Question: '''
public static void main(String[] args) {
// TODO Auto-generated method stub
String[] arguments =
{ "http://services.odata.org/V4/Northwind/Northwind.svc/",
"src/com" };
Generator.main(arguments);
}
'''
Output:
'''
---------------------------
OData client code generator
---------------------------
step 1 - check parameters
step 2 - check the ouput directory
step 3 - get the metadata descriptor
Starting the internal HTTP client
Get the metadata for http://services.odata.org/V4/Northwind/Northwind.svc/ at http://services.odata.org/V4/Northwind/Northwind.svc/$metadata
Starting the internal HTTP client
step 4 - generate source code
Starting the internal HTTP client
Get the metadata for http://services.odata.org/V4/Northwind/Northwind.svc/ at http://services.odata.org/V4/Northwind/Northwind.svc/$metadata
Starting the internal HTTP client
Stopping the internal HTTP client
Stopping the internal HTTP client
Stopping the internal HTTP client
Stopping the internal HTTP client
Error executing FreeMarker template
FreeMarker template error:
get(importedJavaClasses) failed on instance of org.restlet.ext.odata.internal.edm.EntityType. See cause exception.
The failing instruction (FTL stack trace):
----------
==> #list type.importedJavaClasses?sort a... [in template "template" at line 29, column 1]
----------
Java stack trace (for programmers):
----------
freemarker.template.TemplateModelException: [... Exception message was already printed; see it above ...]
at freemarker.ext.beans.BeanModel.get(BeanModel.java:222)
at freemarker.core.Dot._eval(Dot.java:76)
at freemarker.core.Expression.eval(Expression.java:111)
at freemarker.core.SequenceBuiltins$SequenceBuiltIn._eval(SequenceBuiltins.java:94)
at freemarker.core.Expression.eval(Expression.java:111)
at freemarker.core.IteratorBlock.accept(IteratorBlock.java:94)
at freemarker.core.Environment.visit(Environment.java:265)
at freemarker.core.MixedContent.accept(MixedContent.java:93)
at freemarker.core.Environment.visitByHiddingParent(Environment.java:286)
at freemarker.core.Environment.visitAndTransform(Environment.java:377)
at freemarker.core.CompressedBlock.accept(CompressedBlock.java:73)
at freemarker.core.Environment.visit(Environment.java:265)
at freemarker.core.MixedContent.accept(MixedContent.java:93)
at freemarker.core.Environment.visit(Environment.java:265)
at freemarker.core.Environment.process(Environment.java:243)
at freemarker.template.Template.process(Template.java:277)
at org.restlet.ext.freemarker.TemplateRepresentation.write(TemplateRepresentation.java:315)
at org.restlet.representation.CharacterRepresentation.write(CharacterRepresentation.java:67)
at org.restlet.ext.odata.Generator.generate(Generator.java:283)
at org.restlet.ext.odata.Generator.main(Generator.java:140)
at com.MainMethod.main(MainMethod.java:14)
Caused by: java.lang.reflect.InvocationTargetException
at sun.reflect.NativeMethodAccessorImpl.invoke0(Native Method)
at sun.reflect.NativeMethodAccessorImpl.invoke(Unknown Source)
at sun.reflect.DelegatingMethodAccessorImpl.invoke(Unknown Source)
at java.lang.reflect.Method.invoke(Unknown Source)
at freemarker.ext.beans.BeansWrapper.invokeMethod(BeansWrapper.java:912)
at freemarker.ext.beans.BeanModel.invokeThroughDescriptor(BeanModel.java:275)
at freemarker.ext.beans.BeanModel.get(BeanModel.java:182)
... 20 more
Caused by: java.lang.NullPointerException
at org.restlet.ext.odata.internal.edm.EntityType.getImportedJavaClasses(EntityType.java:121)
... 27 more
An error occurred:
Cannot generate the source code in directory: src\com
Please check that you provide the following parameters:
- Valid URI for the remote service
- Valid directory path where to generate the files
- Valid name for the generated service class (optional)
'''
My libs

What can be the problem?
Thanks.
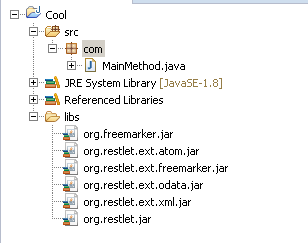
Answer: I saw that you use an OData v4 service with the restlet OData extension. This extension currently only supports older versions of OData (v2 and v3).
I know that there is a contribution in progress to support this latest version or OData.
I'm almost sure that it's the reason of your problem...
Hope it helps,
Thierry